Question: I am currently using bootstrap datepicker and I believe by default the current date should be highlighted once the user opens the datepicker. As of the moment, there is no date highlighted when you open the datepicker for the first time. Please see attached photo.

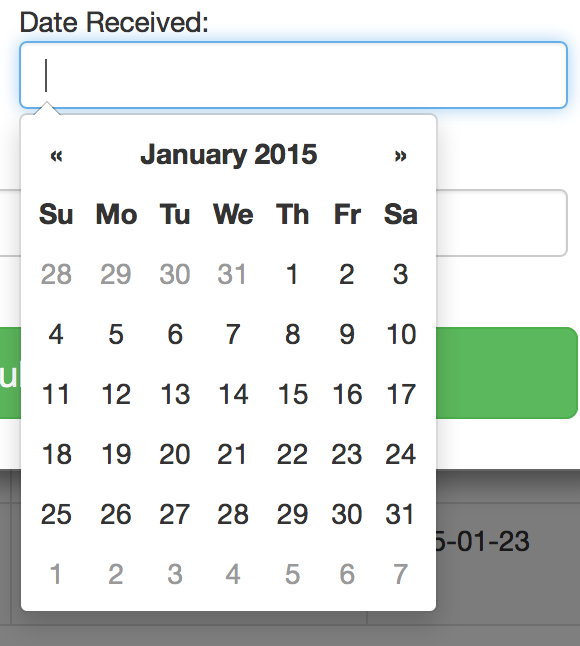
Answer: Add this code:
'''
$('#datePicker').datepicker({
todayHighlight: true
});
'''
where '#datePicker' is your field id replace with your field id.